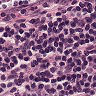
Metastatic tissue present: no